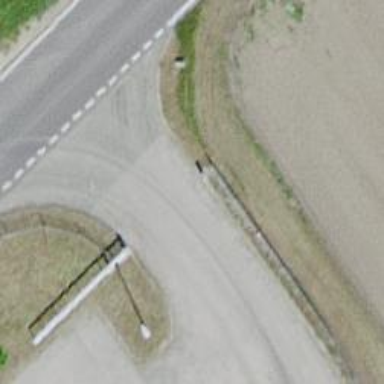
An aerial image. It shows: Gate.